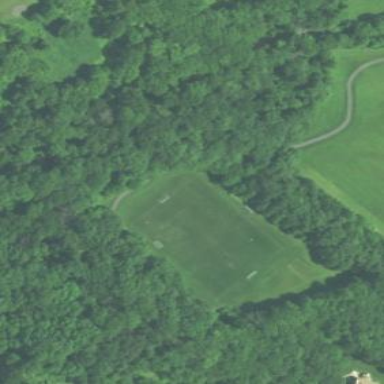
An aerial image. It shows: Soccer pitch designated for leisure and sports activities.